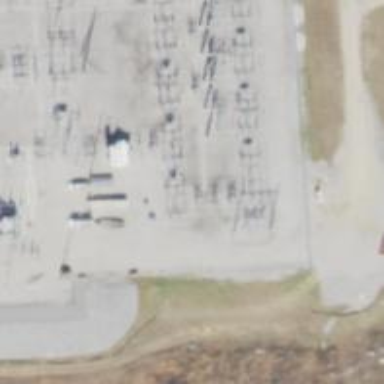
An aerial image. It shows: Switch used for power control.